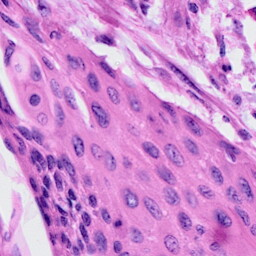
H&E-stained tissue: Cervix